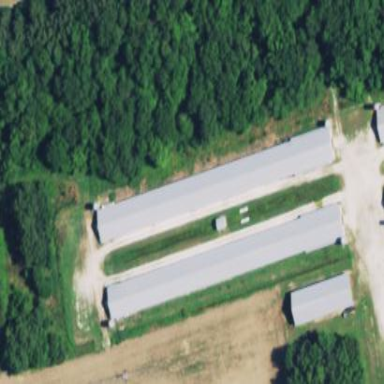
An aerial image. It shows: Farm auxiliary building.